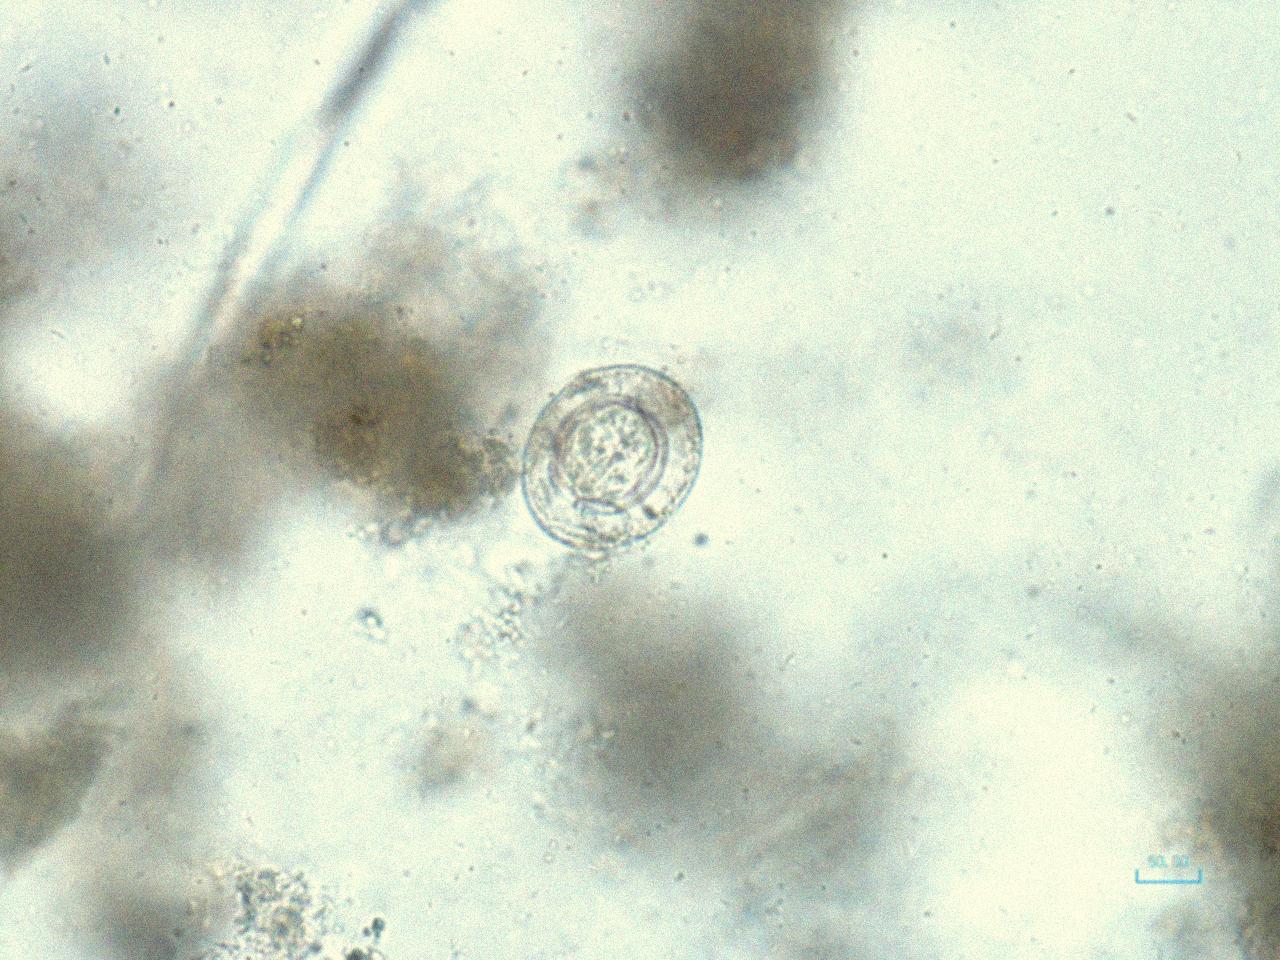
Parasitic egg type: Hymenolepis nana